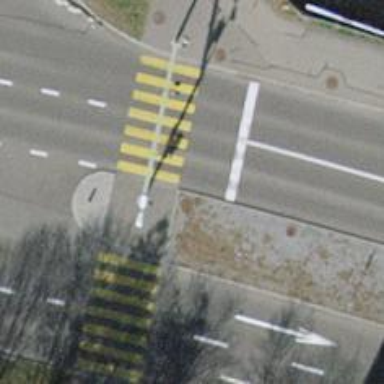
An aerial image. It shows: Railway crossing with traffic signals.